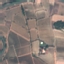
Label: PermanentCrop